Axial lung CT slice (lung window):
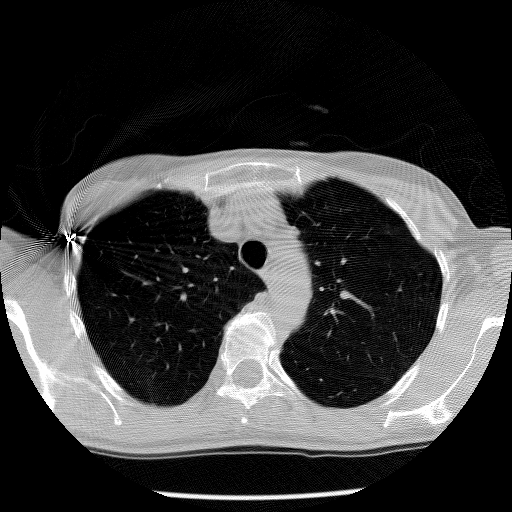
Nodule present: no